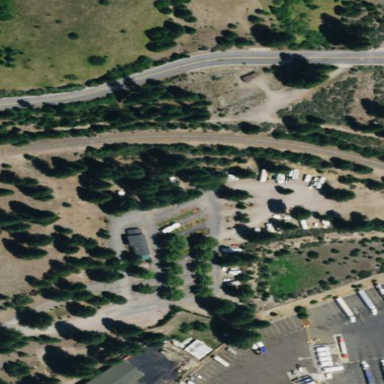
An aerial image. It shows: Caravan site for tourism.